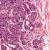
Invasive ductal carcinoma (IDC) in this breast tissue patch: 0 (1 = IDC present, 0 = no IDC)